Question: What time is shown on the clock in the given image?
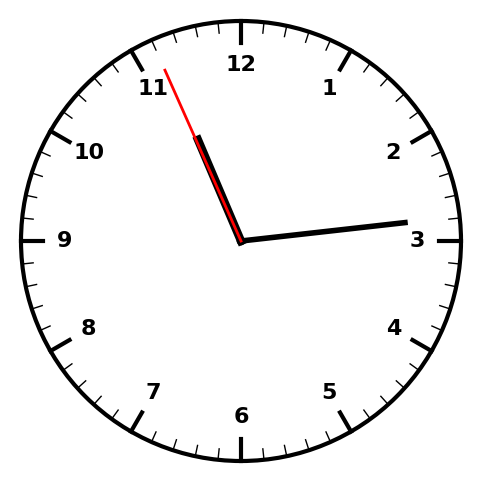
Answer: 11:13:56